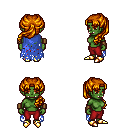
a pixel art fantasy rpg character, female body template, orc, green skin, blue tattered cape, red pants, dark blonde princess hairstyle, leather bracers, gold boots, four views (front, back, left, right), 2x2 character sprite sheet, small pixel art, hard edges, no anti-aliasing